Breast ultrasound image
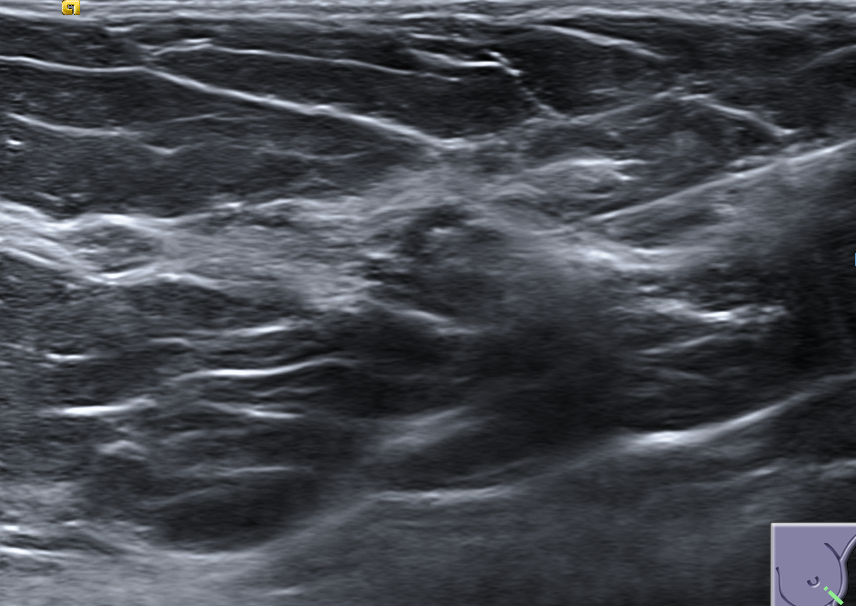
Diagnosis: malignant